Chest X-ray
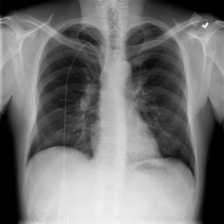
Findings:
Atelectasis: negative
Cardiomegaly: negative
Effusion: negative
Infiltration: negative
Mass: negative
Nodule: negative
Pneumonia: negative
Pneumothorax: negative
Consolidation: negative
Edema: negative
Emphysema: negative
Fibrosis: negative
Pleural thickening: negative
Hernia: negative